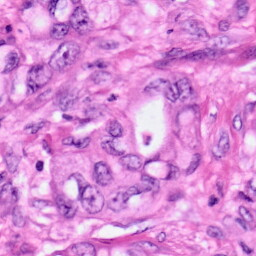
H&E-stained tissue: Pancreatic